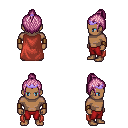
a pixel art fantasy rpg character, male body template, human, dark skin, maroon cape, red pants, pink short topknot hairstyle, purple tiara, leather bracers, four views (front, back, left, right), 2x2 character sprite sheet, small pixel art, hard edges, no anti-aliasing